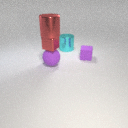
small red metal cube above large purple rubber sphere